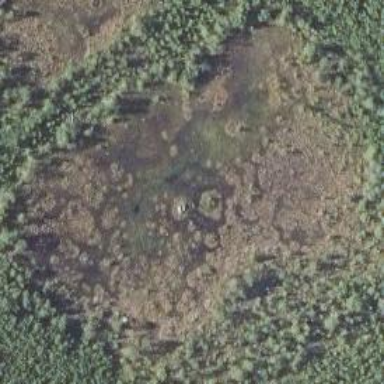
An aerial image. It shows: Bog wetland area.